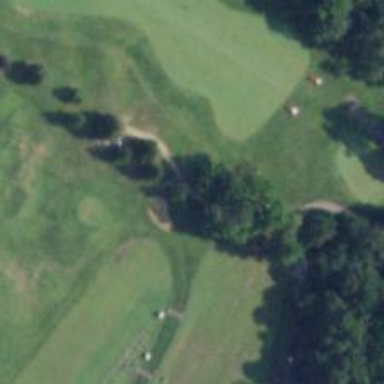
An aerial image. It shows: Path used for both walking and golf.